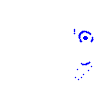
Particle: kaon